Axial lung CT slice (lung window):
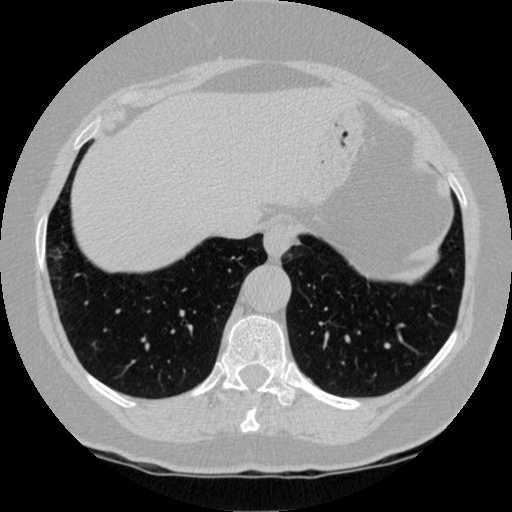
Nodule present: no